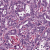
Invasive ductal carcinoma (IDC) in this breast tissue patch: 1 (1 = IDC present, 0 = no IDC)